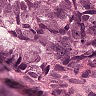
Metastatic tissue present: yes